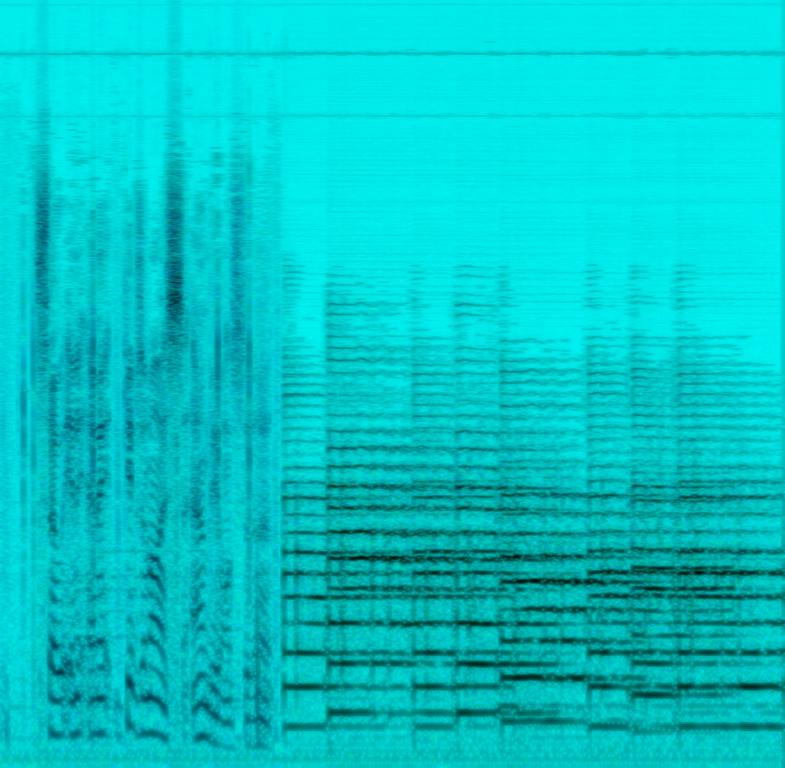
This is a gear review jam video. There is a male voice describing the tone that he achieves from using an amp with the electric guitar. The said amp applies an echo effect to the electric guitar, making it sound more dreamy. The performer is playing a simple tune. This piece could be sampled for use in an advertisement jingle or in beat-making.